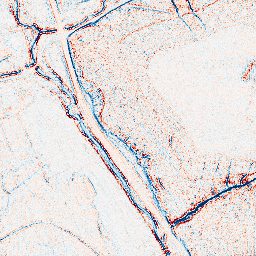
Category: edge_preserving
Decomposition family: bilateral
Decomposition parameters: d: 5
sigma_color: 100
sigma_space: 25
Upsampling method: fft_zeropad
Upsampling parameters: scale: 4
Upsampling scale: 4